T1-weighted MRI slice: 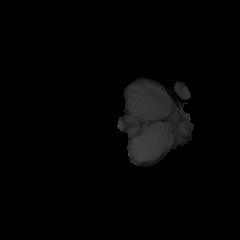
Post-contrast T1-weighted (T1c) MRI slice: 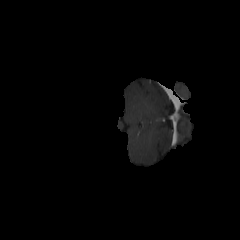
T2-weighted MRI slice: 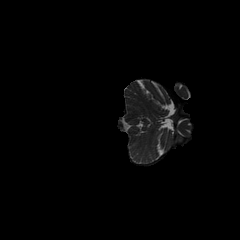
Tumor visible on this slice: no